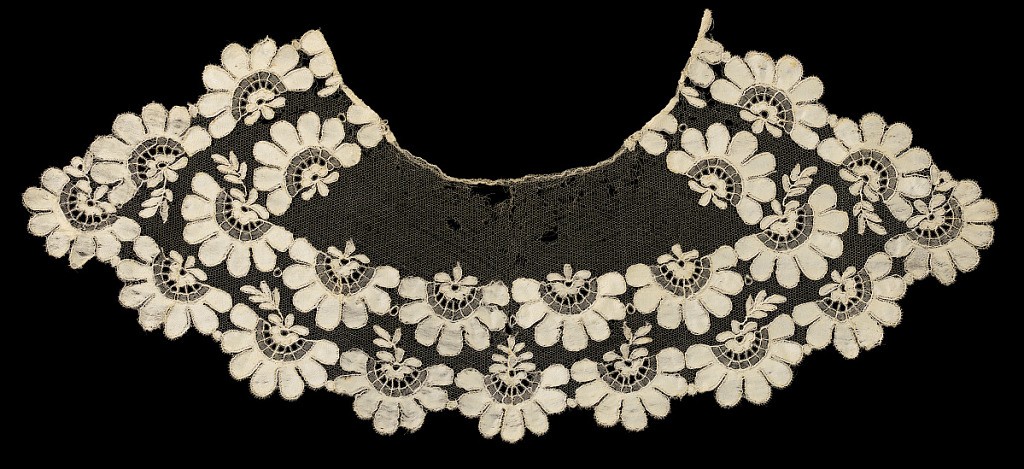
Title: Collar
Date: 19th century
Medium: silk Technique: bobbin lace, blonde style
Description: Deep collar with two rows of flower head halves that form a scalloped egde.